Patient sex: M
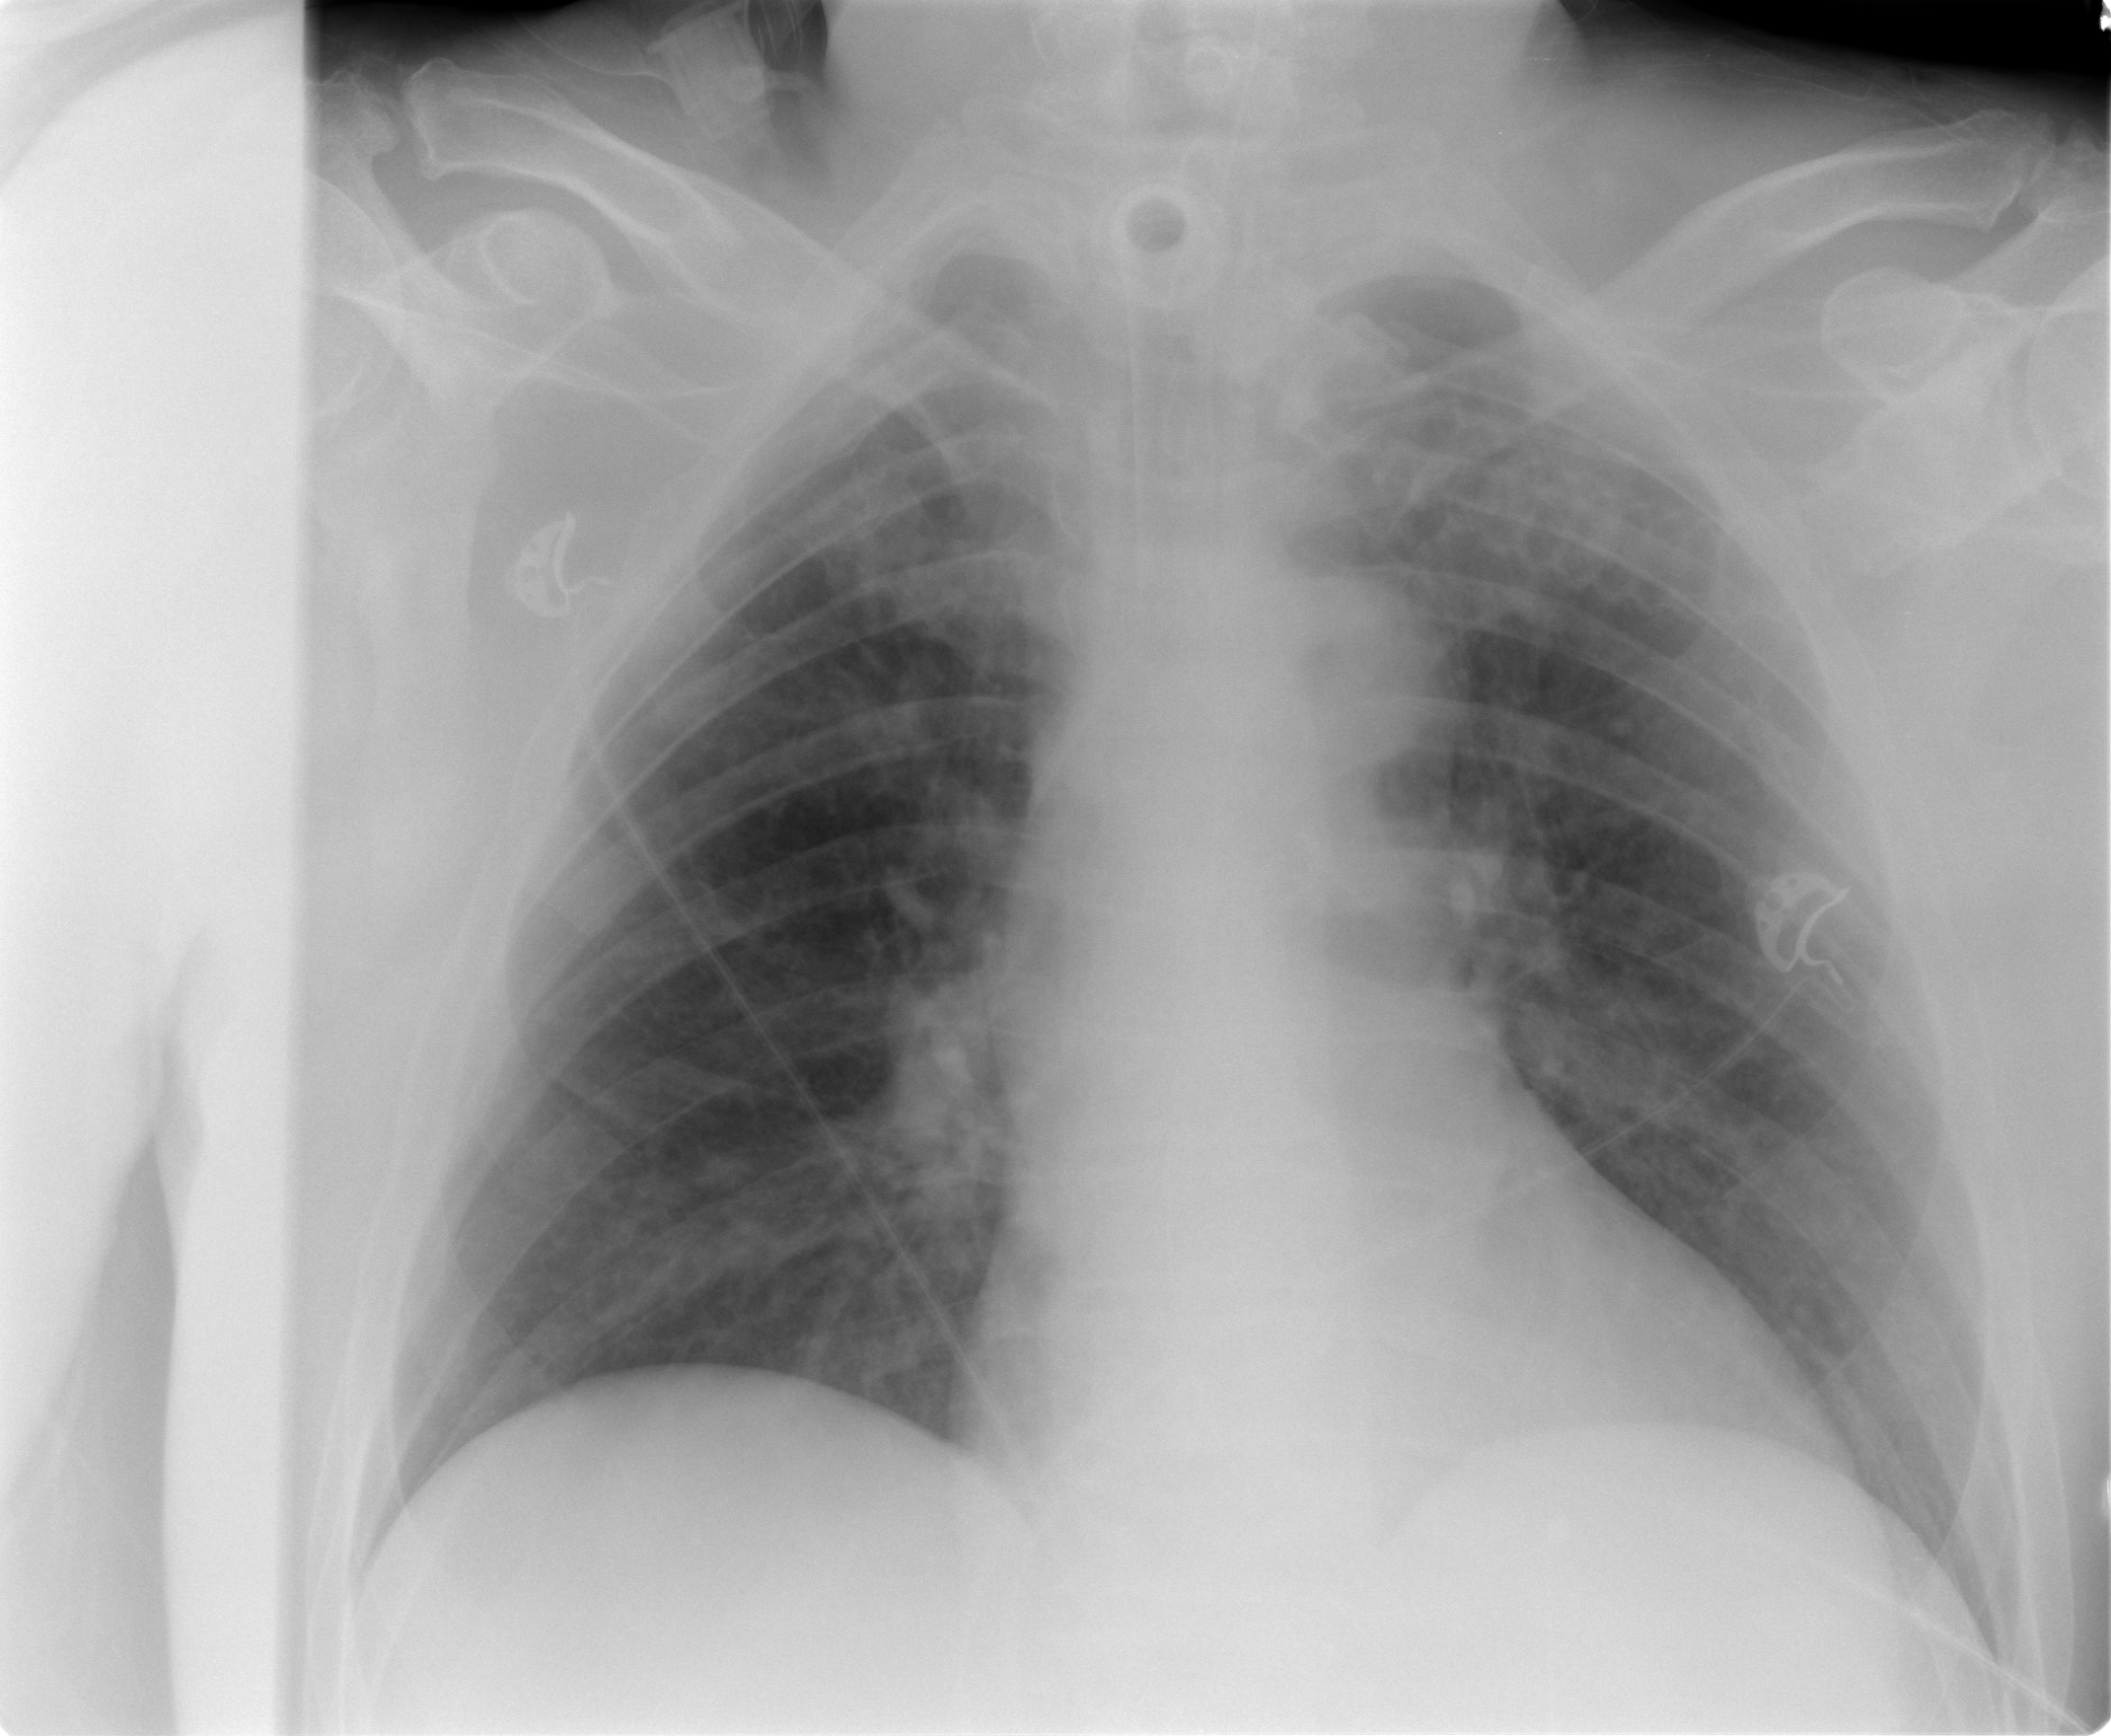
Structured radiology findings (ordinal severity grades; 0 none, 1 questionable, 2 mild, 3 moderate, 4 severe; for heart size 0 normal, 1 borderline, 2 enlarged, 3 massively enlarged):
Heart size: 3
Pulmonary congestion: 2
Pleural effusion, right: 0
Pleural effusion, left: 2
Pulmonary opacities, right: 0
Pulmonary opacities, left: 1
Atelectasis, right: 0
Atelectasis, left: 2